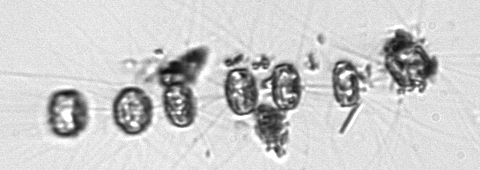
Label: Thalassiosira_TAG_external_detritus